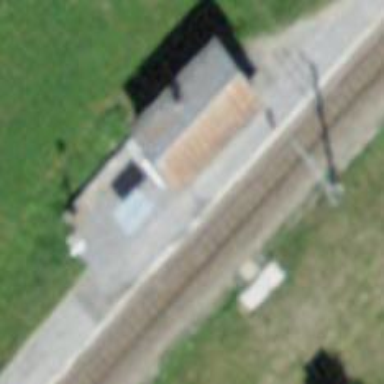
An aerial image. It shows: Narrow-gauge railway stop position for public transport.